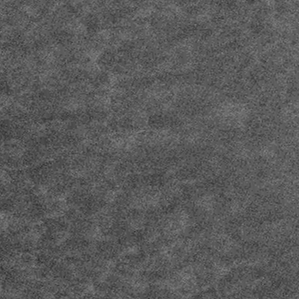
Label: frost